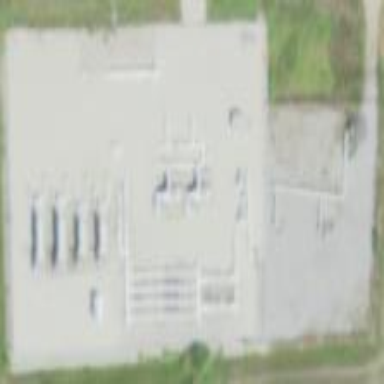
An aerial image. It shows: Industrial area used for gas-related purposes.